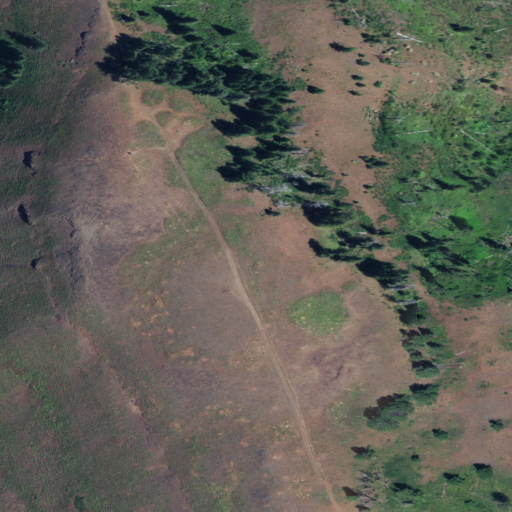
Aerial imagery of mountain in Oregon named Deadhorse Butte containing grassland, evergreen forest, and shrub